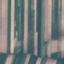
Label: AnnualCrop